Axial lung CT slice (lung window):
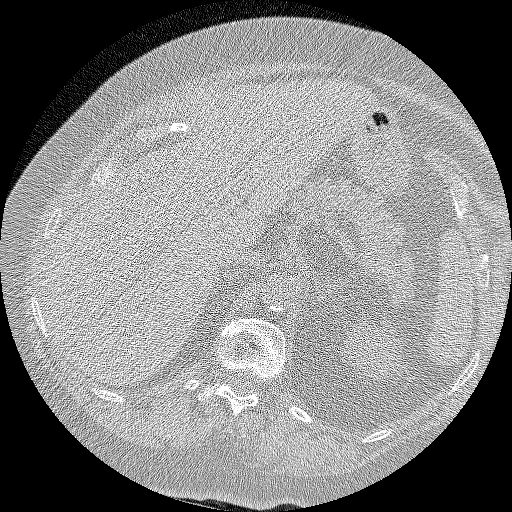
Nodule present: no